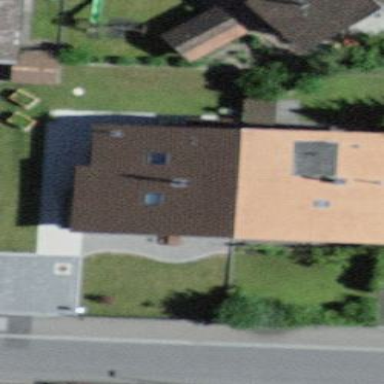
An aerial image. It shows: Residential building.